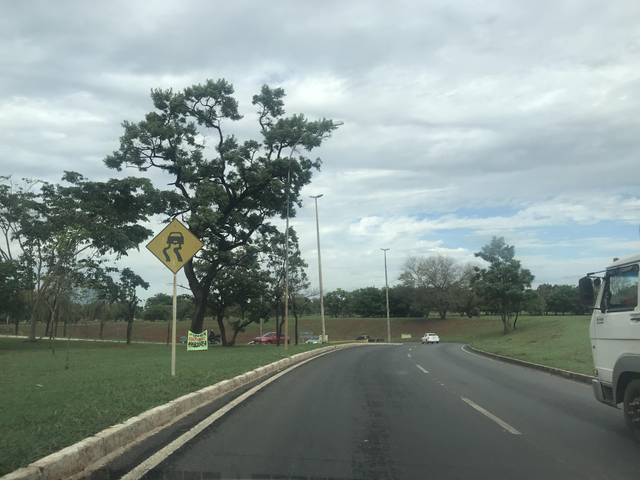
Region: Brazil
Coordinates: -15.804, -47.853